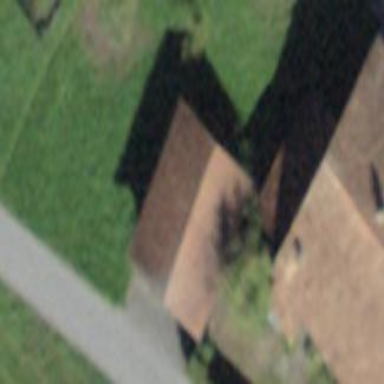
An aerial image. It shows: Shed.